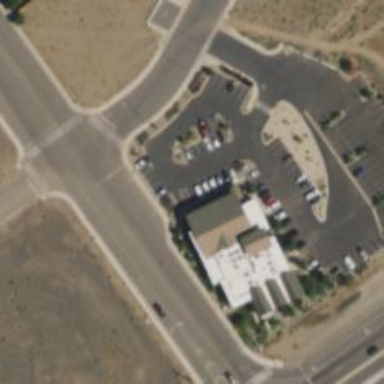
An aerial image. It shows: Clinic building providing healthcare services.